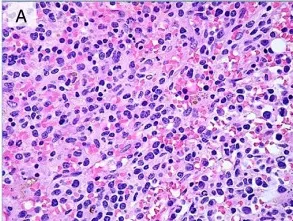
Bone marrow biopsy findings. (A) Biopsy section (H&E), at low magnification (20x) showing infiltration by abnormal lymphoid cells.
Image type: pathology (h&e)